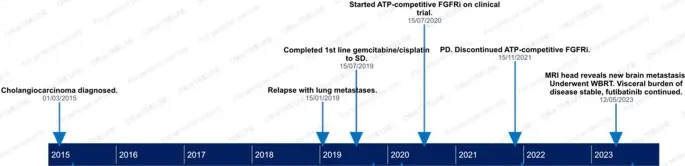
Timeline of events.
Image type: chart (chart)